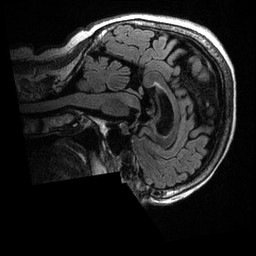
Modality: T2w
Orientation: sagittal
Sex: female
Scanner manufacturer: ge
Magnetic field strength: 3 T
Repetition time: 6 s
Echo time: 0.1266 s